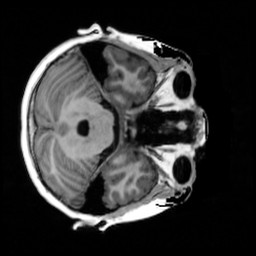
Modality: T1w
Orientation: axial
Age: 11
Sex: female
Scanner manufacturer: siemens
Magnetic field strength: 3 T
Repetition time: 4 s
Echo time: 0.00289 s